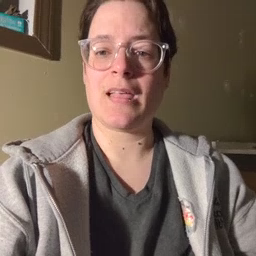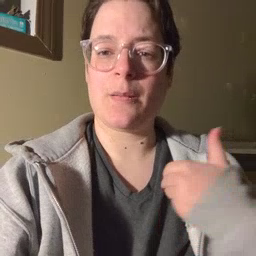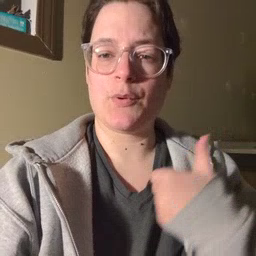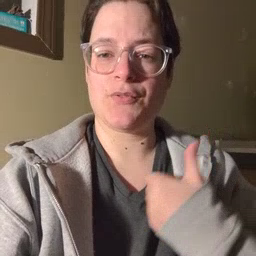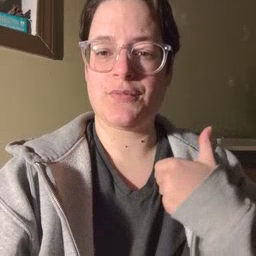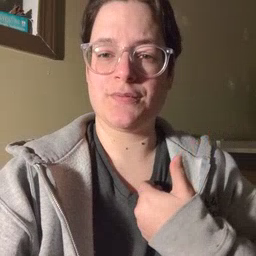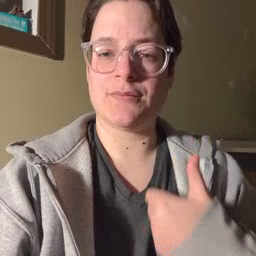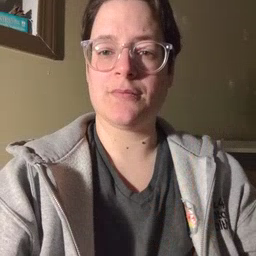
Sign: animal